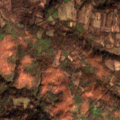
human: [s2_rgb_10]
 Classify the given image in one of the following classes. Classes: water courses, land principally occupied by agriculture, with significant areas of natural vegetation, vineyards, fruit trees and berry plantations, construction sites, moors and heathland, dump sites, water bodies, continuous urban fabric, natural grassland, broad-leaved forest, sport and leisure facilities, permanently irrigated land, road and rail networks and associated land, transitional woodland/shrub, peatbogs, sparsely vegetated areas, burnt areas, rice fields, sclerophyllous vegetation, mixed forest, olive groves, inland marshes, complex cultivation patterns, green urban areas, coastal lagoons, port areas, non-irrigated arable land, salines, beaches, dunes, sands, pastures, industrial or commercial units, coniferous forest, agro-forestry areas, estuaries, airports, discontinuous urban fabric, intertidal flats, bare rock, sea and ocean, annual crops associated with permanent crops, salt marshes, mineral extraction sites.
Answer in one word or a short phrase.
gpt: land principally occupied by agriculture, with significant areas of natural vegetation, broad-leaved forest